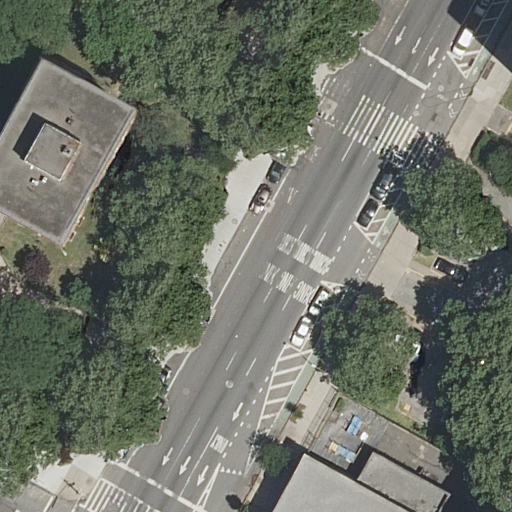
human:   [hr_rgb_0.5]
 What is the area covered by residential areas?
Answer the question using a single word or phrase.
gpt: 284m2

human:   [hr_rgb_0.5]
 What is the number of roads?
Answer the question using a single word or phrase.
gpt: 6

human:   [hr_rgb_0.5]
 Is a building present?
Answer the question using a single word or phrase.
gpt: yes

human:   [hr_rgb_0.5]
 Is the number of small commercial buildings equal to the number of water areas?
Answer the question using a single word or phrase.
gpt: yes

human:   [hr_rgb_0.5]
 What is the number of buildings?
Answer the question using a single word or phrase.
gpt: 2

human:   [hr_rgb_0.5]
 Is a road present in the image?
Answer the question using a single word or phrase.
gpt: yes

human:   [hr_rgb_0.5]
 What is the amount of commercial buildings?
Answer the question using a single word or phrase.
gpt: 0

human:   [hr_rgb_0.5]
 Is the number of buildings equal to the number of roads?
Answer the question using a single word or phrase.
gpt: no

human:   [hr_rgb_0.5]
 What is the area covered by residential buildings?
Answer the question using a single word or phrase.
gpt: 687m2

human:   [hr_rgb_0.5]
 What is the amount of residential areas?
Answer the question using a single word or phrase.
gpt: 1

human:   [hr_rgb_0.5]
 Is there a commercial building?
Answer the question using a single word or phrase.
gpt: no

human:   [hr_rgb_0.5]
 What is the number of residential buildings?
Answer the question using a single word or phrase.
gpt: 1

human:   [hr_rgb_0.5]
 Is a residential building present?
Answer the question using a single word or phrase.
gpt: yes

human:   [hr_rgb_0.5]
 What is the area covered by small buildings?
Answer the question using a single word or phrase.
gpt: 0m2

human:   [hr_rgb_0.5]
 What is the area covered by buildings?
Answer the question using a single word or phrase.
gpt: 1893m2

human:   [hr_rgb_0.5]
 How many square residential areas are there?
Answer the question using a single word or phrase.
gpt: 0

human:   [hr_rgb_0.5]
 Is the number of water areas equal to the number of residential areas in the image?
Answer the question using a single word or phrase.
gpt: no

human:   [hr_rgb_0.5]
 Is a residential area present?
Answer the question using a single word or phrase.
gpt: yes

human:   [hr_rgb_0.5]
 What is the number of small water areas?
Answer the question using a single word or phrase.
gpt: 0

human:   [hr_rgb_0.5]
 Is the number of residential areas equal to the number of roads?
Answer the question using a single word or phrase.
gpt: no

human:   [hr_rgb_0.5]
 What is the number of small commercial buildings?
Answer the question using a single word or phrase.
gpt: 0

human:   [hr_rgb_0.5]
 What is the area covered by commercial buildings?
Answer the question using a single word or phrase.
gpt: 0m2

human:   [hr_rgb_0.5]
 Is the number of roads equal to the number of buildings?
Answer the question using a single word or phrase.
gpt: no

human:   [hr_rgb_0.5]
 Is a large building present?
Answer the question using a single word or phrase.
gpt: yes

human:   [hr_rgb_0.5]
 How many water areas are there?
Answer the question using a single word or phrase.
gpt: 0

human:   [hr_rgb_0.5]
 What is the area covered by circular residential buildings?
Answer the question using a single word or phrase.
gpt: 0m2

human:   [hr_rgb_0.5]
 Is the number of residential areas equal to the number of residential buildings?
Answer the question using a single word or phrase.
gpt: yes

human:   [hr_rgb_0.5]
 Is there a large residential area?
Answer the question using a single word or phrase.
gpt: no

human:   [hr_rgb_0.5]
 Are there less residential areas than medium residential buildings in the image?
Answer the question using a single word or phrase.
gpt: no

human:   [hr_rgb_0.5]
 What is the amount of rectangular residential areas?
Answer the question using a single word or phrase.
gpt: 1

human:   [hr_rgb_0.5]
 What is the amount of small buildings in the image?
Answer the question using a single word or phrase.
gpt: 0

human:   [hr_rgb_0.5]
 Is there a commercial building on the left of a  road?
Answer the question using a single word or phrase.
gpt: no

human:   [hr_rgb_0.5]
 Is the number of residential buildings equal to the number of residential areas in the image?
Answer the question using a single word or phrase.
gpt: yes

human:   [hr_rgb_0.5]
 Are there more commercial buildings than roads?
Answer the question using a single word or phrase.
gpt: no

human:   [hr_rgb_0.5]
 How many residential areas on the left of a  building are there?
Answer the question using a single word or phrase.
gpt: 1

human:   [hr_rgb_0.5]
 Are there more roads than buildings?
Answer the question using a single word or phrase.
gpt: yes

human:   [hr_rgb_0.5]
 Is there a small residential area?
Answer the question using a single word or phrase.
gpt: no

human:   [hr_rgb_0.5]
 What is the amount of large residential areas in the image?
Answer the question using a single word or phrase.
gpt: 0

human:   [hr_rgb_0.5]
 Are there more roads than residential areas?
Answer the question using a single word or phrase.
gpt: yes

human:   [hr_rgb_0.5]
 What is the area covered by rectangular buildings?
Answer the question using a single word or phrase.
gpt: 0m2

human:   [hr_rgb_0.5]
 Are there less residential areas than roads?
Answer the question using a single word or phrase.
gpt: yes

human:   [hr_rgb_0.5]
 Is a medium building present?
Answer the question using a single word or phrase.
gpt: no

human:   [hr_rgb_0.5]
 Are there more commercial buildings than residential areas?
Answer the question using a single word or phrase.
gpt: no

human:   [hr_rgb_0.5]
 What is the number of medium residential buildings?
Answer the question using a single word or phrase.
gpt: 0

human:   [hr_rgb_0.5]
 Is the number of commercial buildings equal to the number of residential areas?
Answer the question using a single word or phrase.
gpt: no

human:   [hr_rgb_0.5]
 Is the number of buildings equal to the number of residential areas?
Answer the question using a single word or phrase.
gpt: no

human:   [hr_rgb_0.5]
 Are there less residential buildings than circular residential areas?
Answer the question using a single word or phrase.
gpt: no

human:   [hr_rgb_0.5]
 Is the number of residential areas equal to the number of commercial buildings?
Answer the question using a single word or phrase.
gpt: no

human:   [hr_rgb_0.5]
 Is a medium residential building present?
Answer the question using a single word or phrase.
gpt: no

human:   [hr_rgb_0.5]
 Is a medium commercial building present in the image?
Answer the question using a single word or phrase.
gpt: no

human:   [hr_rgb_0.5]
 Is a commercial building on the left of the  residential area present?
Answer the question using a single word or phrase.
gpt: no

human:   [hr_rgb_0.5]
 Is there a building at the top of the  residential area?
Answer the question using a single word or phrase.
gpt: no

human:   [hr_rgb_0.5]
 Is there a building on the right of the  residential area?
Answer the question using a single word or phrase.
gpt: yes

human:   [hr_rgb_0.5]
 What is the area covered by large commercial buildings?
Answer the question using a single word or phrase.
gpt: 0m2

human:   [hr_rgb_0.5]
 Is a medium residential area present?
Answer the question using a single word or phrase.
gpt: yes

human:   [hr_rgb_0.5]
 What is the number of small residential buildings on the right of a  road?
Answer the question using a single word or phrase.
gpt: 0

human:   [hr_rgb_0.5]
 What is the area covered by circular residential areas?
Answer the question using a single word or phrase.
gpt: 0m2

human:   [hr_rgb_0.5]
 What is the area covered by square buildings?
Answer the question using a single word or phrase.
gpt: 0m2

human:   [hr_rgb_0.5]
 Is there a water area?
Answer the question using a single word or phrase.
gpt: no

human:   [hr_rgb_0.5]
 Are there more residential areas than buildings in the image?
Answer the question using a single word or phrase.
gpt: no

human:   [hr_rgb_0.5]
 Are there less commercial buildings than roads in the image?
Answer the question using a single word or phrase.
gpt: yes

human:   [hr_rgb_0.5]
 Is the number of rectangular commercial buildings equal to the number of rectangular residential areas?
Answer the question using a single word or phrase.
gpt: no

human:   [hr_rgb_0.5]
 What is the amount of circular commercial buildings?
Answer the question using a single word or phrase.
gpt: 0

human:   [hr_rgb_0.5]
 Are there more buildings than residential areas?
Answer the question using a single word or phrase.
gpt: yes